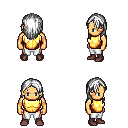
a pixel art fantasy rpg character, male body template, human, tanned skin, gold chest armor, white pants, white long hairstyle, maroon shoes, four views (front, back, left, right), 2x2 character sprite sheet, small pixel art, hard edges, no anti-aliasing